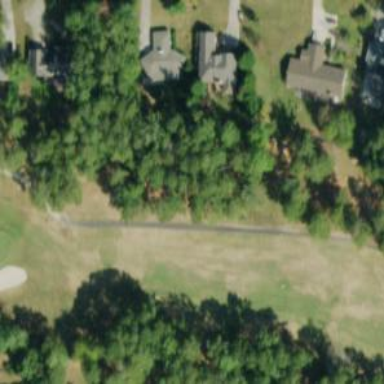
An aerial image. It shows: Path for both roads and golfers.